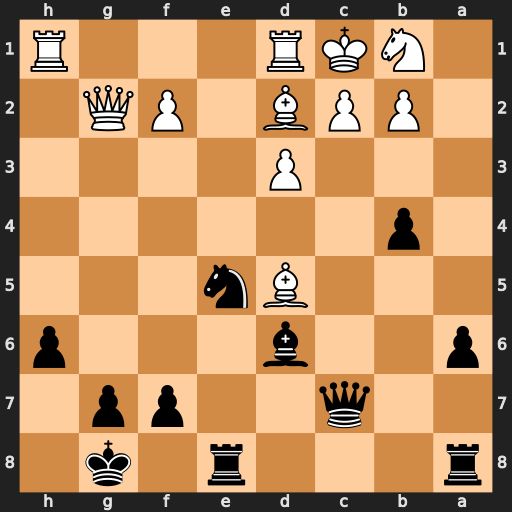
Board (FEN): r3r1k1/2q2pp1/p2b3p/3Bn3/1p6/3P4/1PPB1PQ1/1NKR3R
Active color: b
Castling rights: -
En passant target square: -
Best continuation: Nxd3#